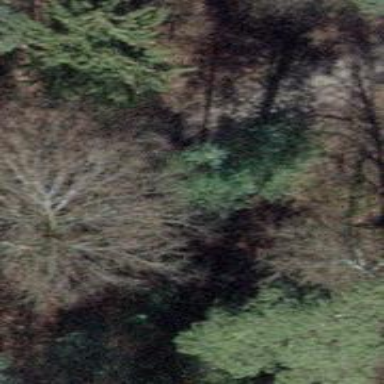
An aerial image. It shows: Brown bench in the vicinity.